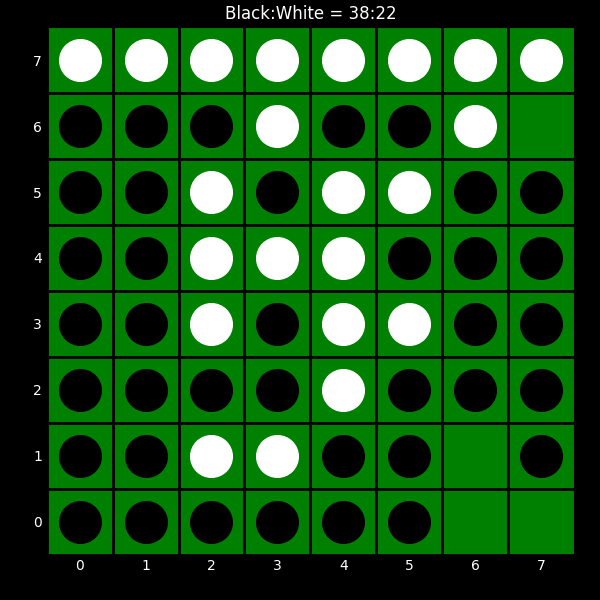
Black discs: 38
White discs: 22